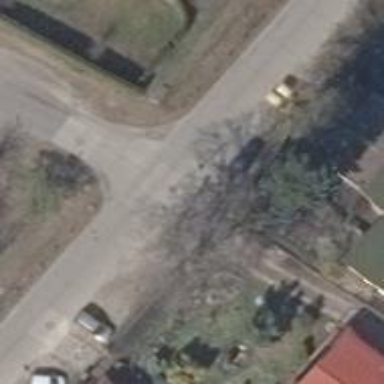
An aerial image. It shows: Residential road with concrete surface.